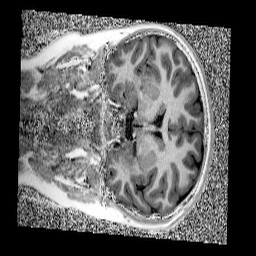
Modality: UNIT1
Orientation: coronal
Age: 11
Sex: male
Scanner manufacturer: siemens
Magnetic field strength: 3 T
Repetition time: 4 s
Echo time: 0.00299 s